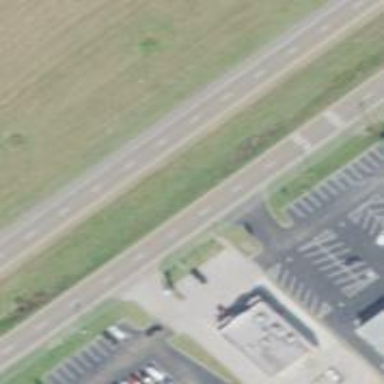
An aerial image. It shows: Asphalt road with dual carriageways at trunk level.